Aerial crown-view tile of a tropical tree (Barro Colorado Island, Panama), acquired 20250512:
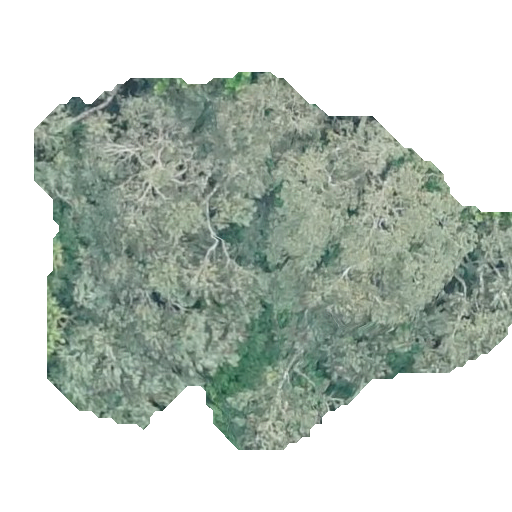
Species: Luehea seemannii
GBIF accepted scientific name: Luehea seemannii
Crown area: 193.6 m²